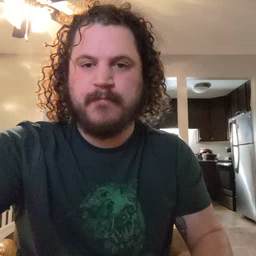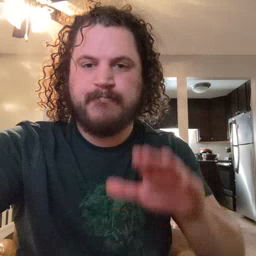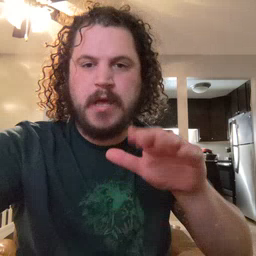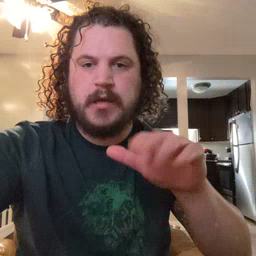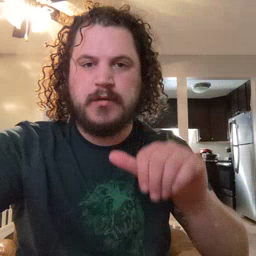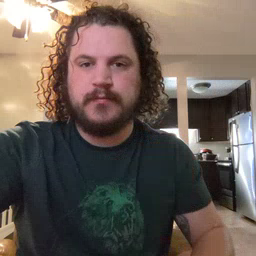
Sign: bye